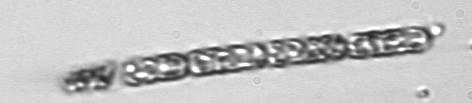
Label: Dactyliosolen_fragilissimus